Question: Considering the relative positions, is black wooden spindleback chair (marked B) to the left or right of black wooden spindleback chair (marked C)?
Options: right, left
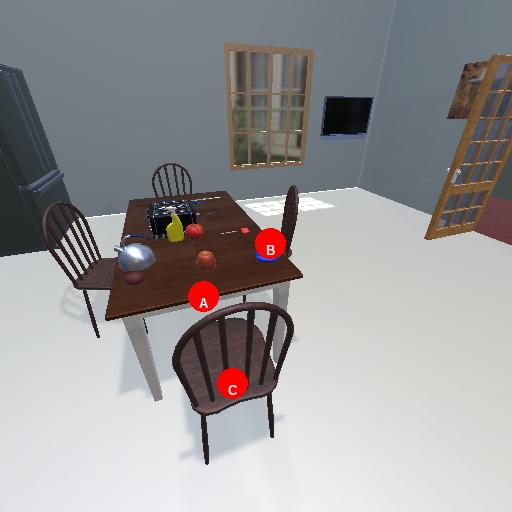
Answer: right